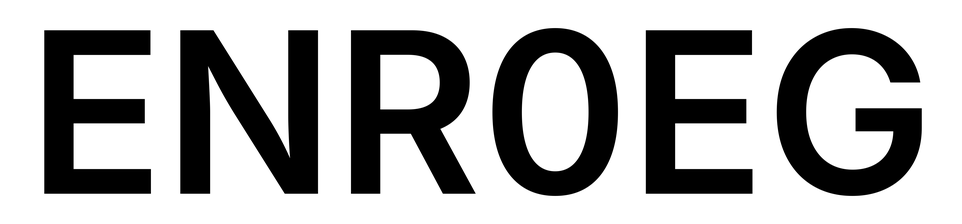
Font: Inter_SemiBold